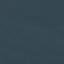
Land use / land cover: SeaLake